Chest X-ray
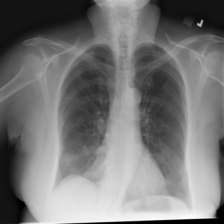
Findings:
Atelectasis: negative
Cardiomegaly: negative
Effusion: negative
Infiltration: negative
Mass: negative
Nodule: negative
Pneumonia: negative
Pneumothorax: negative
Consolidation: negative
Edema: negative
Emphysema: negative
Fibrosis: positive
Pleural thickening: negative
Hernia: negative